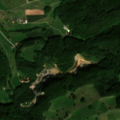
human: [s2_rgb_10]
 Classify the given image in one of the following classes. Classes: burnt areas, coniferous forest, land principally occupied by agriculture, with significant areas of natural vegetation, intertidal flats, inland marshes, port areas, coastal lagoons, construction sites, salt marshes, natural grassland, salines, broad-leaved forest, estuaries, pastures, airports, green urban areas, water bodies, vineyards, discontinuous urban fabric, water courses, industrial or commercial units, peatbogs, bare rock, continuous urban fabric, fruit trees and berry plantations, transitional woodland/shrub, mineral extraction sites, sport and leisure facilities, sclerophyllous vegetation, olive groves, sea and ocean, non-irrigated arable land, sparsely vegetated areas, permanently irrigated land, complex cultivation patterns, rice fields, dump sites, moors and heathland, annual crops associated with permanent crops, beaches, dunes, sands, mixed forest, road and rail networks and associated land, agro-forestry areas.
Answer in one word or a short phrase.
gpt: pastures, land principally occupied by agriculture, with significant areas of natural vegetation, broad-leaved forest, mixed forest